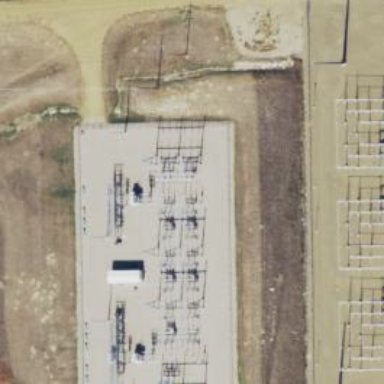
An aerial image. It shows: Switch used for power control.